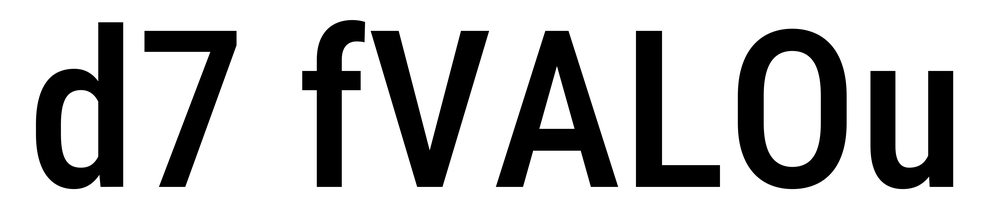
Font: Roboto_Condensed_Medium